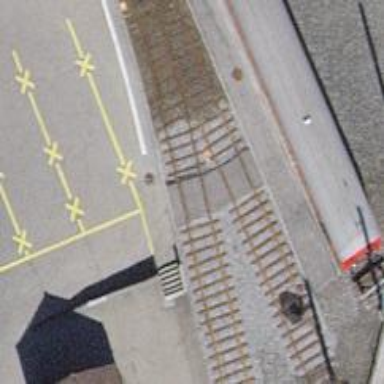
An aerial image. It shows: Railway crossing.